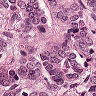
Metastatic tissue present: yes